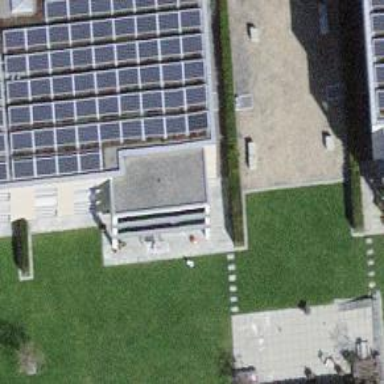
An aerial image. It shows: Solar photovoltaic panel generator.